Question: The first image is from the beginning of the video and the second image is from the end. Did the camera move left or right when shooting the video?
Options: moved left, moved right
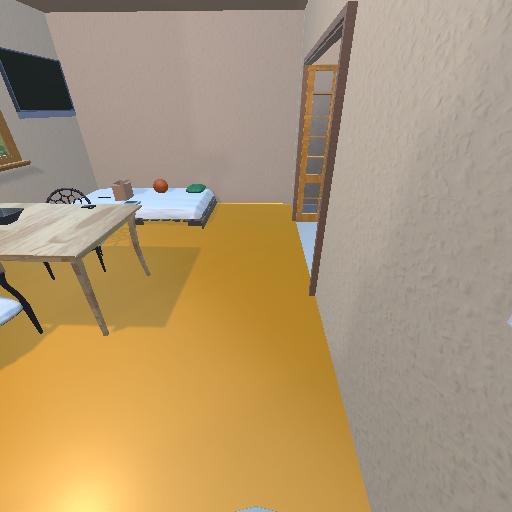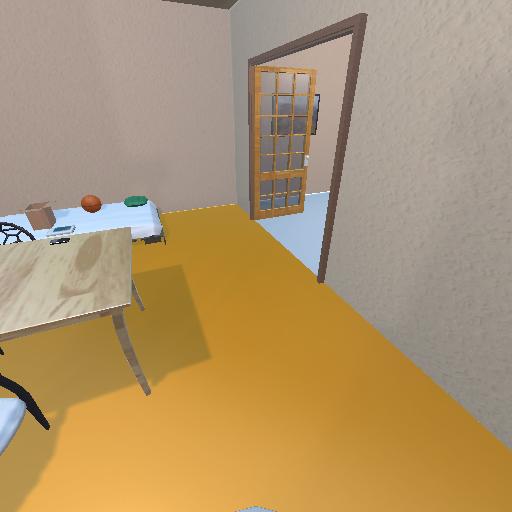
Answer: moved left